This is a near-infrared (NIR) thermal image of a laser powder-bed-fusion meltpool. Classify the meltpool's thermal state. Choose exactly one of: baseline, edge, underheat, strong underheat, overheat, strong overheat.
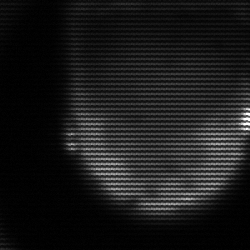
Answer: edge